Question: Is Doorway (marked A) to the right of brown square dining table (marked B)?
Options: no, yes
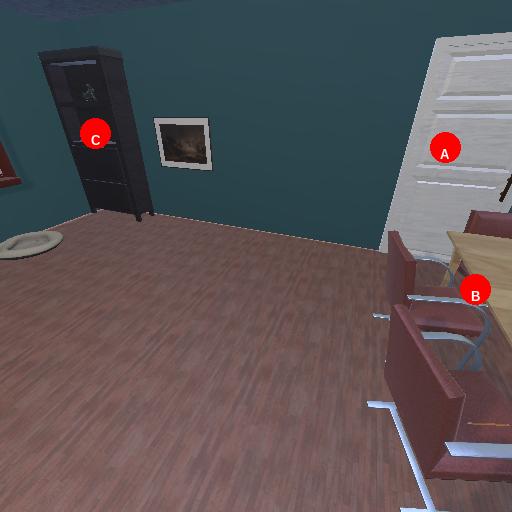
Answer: no